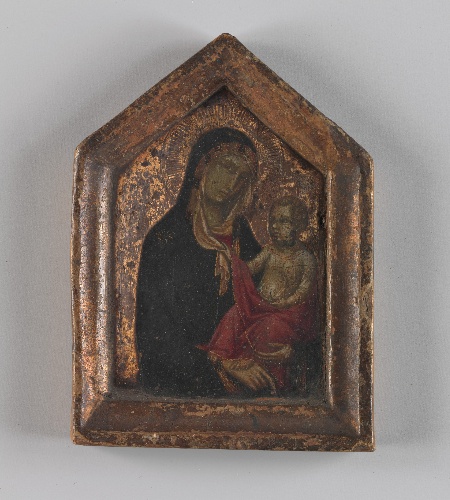
Title: Madonna and Child
Artist: Italian [Tuscan] Painter, first quarter of 14th century
Date: first quarter 14th century
Object type: Painting
Classification: Paintings
Medium: Tempera on panel
Culture: Italian, Tuscany
Dimensions: Overall: 6 3/8 x 4 5/8 in.(16.2 x 11.8 cm); Picture Surface: 4 7/8 x 3 1/2 in. (12.3 x 8.4 cm)
Department: Robert Lehman Collection
Credit line: Robert Lehman Collection, 1975
Accession year: 1975
Repository: Metropolitan Museum of Art, New York, NY
Tags: Madonna and Child